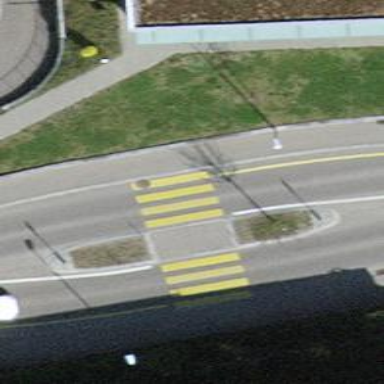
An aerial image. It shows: Zebra crossing with road island.